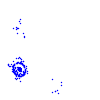
Particle: kaon